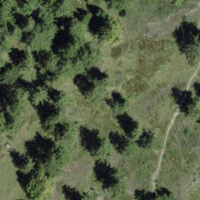
EUNIS habitat code: 23
Species observed at this site:
Vaccinium myrtillus